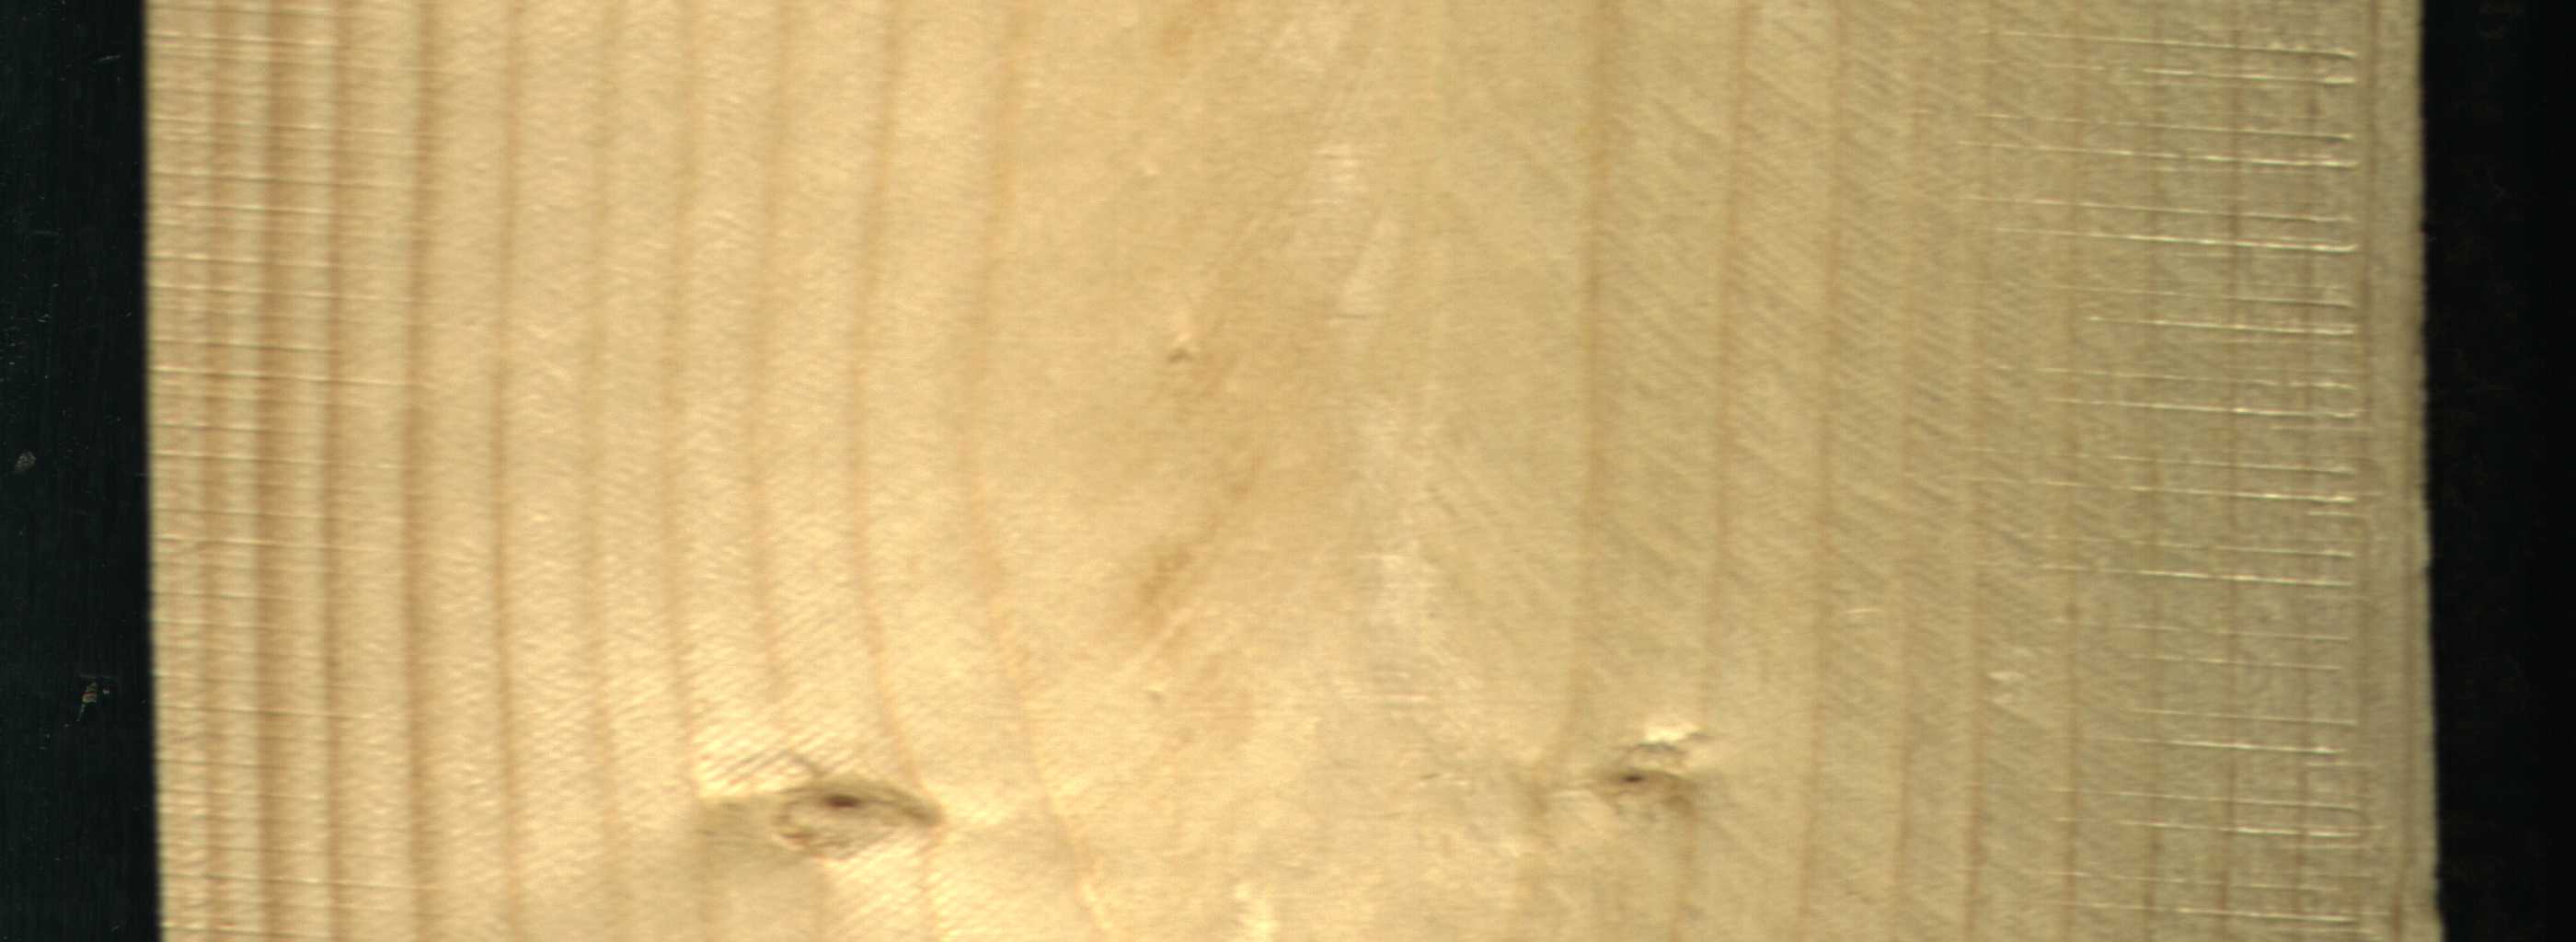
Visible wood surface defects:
Live_Knot
Live_Knot